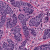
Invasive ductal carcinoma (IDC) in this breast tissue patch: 1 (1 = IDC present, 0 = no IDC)